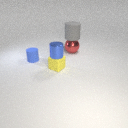
small blue rubber cylinder behind small yellow rubber cube